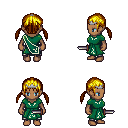
a pixel art fantasy rpg character, female body template, human, dark skin, sash dress, metal pants, blonde twin-tailed hairstyle, silver tiara, dagger, four views (front, back, left, right), 2x2 character sprite sheet, small pixel art, hard edges, no anti-aliasing